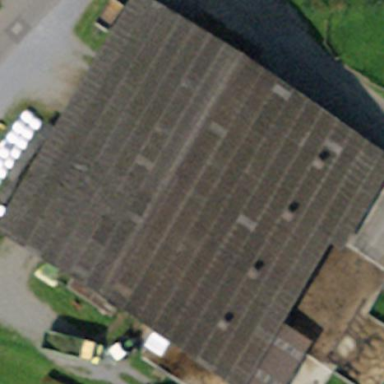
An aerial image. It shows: Barn.